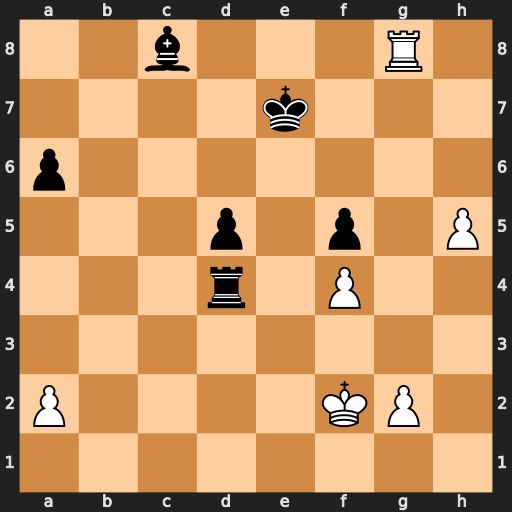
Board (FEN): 2b3R1/4k3/p7/3p1p1P/3r1P2/8/P4KP1/8
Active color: w
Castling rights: -
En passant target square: -
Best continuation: h6 Be6 h7